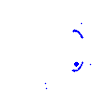
Particle: electron